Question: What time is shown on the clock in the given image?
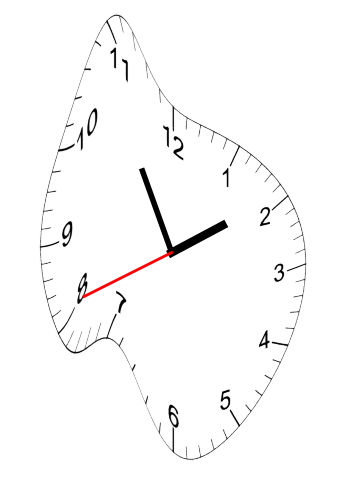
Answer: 01:54:41